RGB frame:
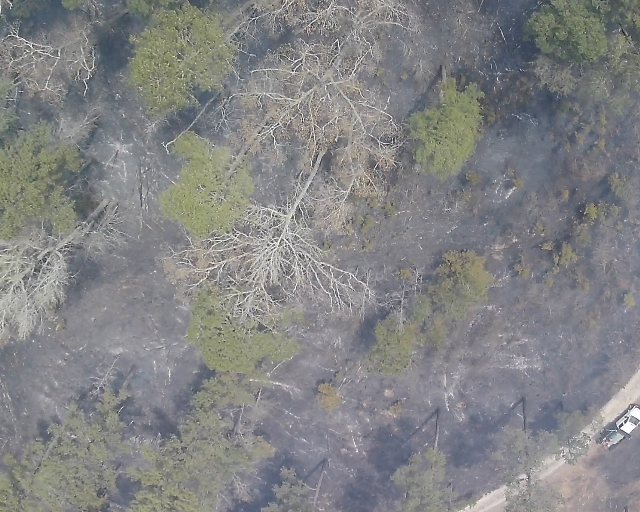
Thermal frame:
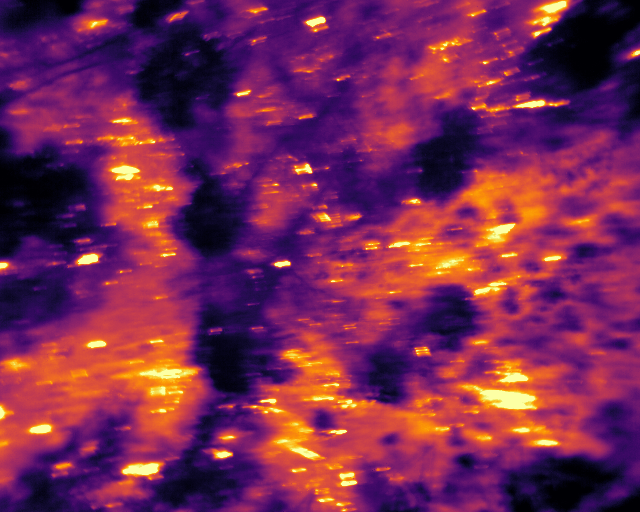
Captured: 2026-02-26 03:41:57
Pixels at or above 80 °C: 466 (fraction of frame: 0.001422)